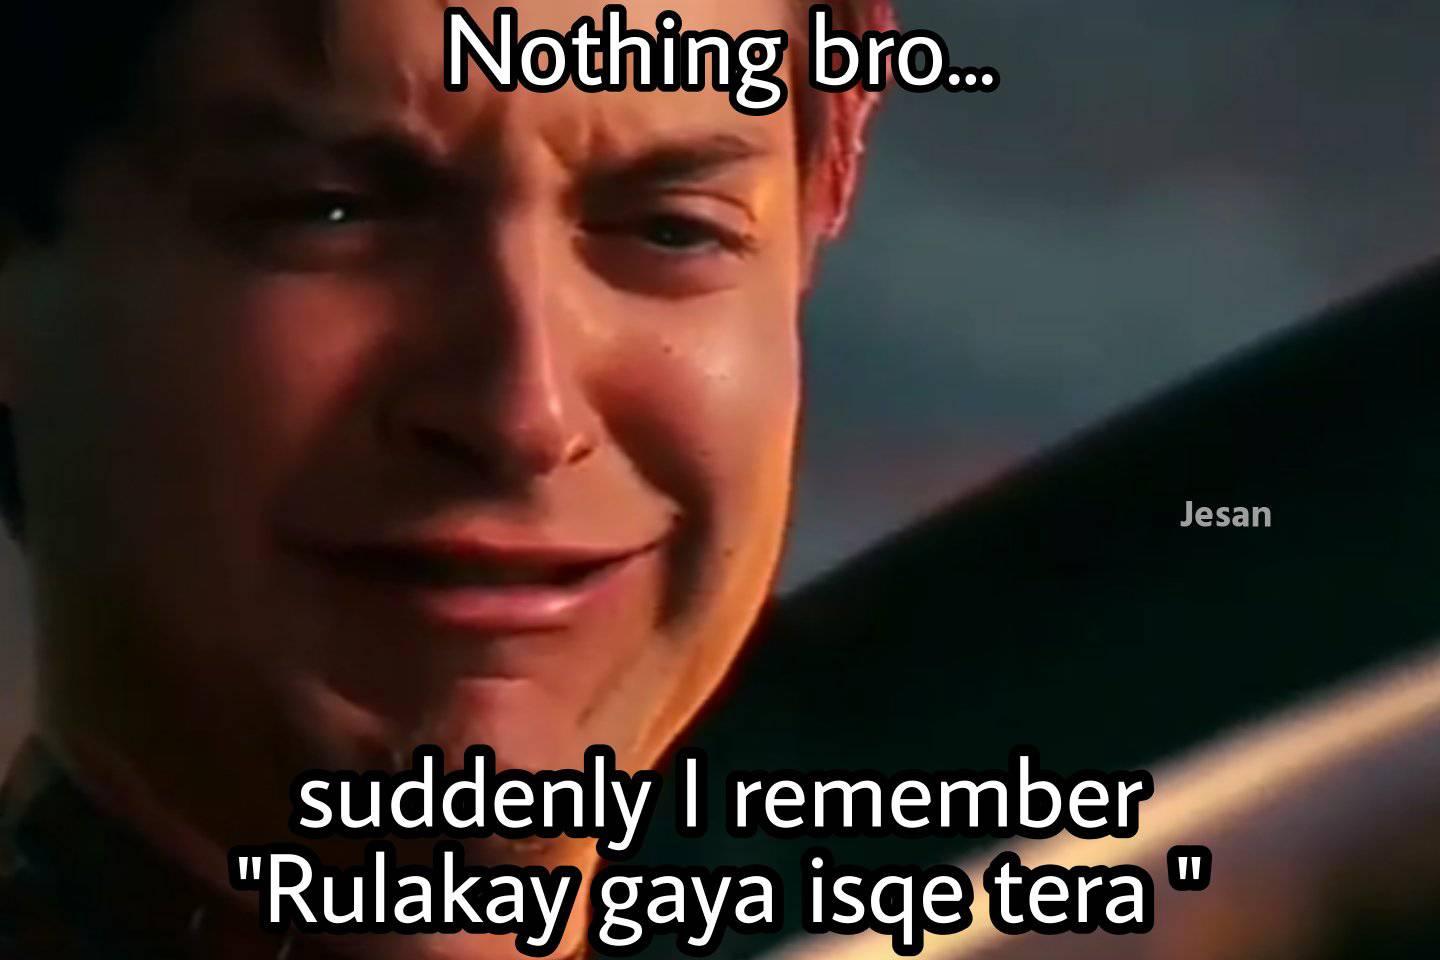
Caption: Nothing bro..   suddenly I remember "Rulakay gaya isqe tera "
Label: non-hate